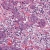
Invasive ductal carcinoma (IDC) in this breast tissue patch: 0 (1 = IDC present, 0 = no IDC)